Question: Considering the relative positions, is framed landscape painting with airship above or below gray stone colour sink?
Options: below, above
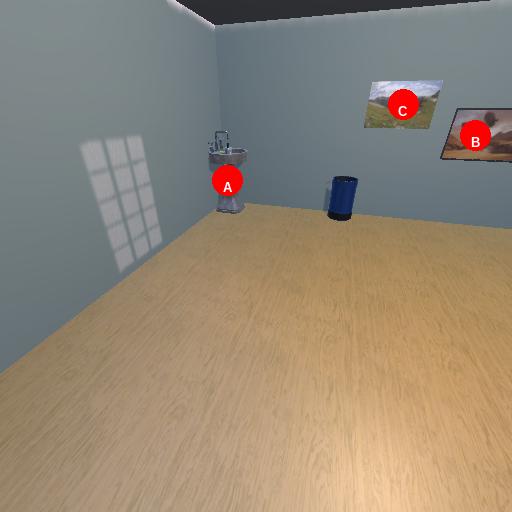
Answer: below